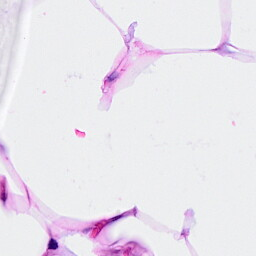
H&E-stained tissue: Breast